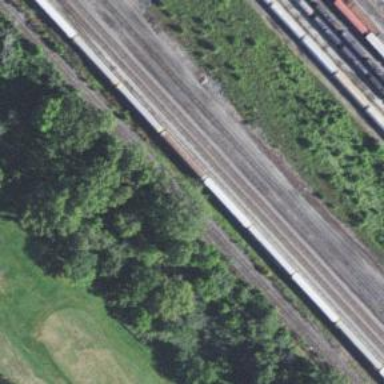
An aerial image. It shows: Railway siding for service.